Field crop: maize
Growth stage: 1
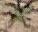
Species: atriplex